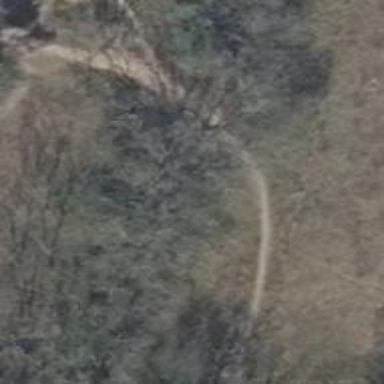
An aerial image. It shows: Path on the ground.